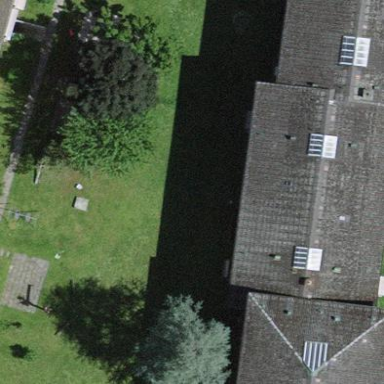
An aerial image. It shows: Gabled roof on building that houses apartments.